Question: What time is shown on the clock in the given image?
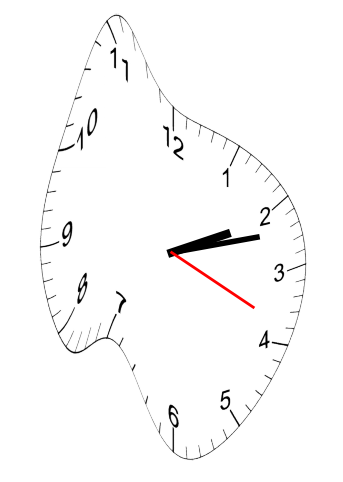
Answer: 02:12:19